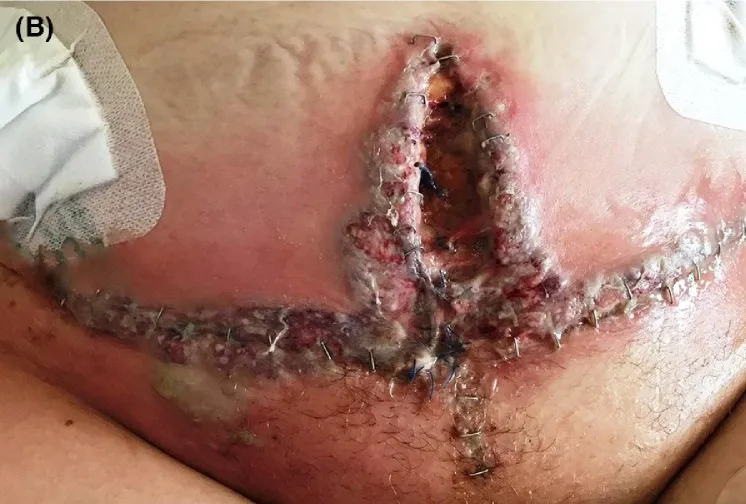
B: The abdominal wound dehiscence after multiple debridement's (19th day postpartum). Wound edges are violaceous with a pustular bulla on the lower right abdomen, surrounded by diffuse erythema.
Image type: medical_photograph (other_medical_photograph)